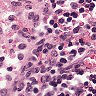
Metastatic tissue present: no